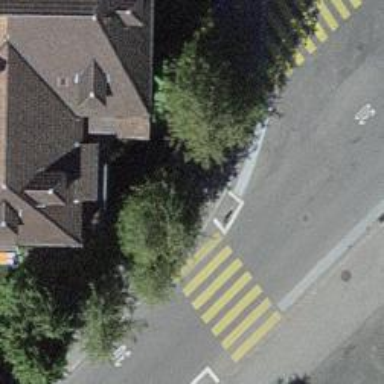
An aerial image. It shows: Kerb serving as barrier.